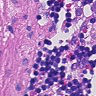
Metastatic tissue present: no